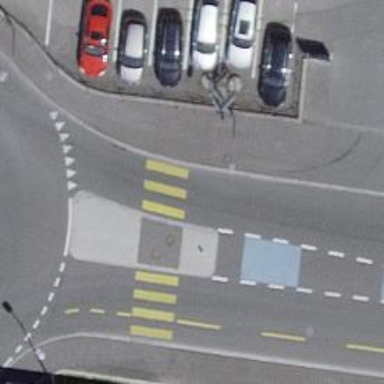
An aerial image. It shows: Secondary road with asphalt surface. There are sidewalks on both sides and cycle lane.